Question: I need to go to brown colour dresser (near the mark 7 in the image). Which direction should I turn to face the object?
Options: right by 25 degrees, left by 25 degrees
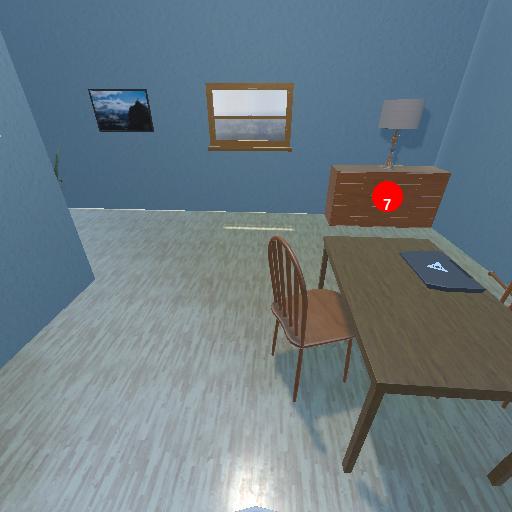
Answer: right by 25 degrees